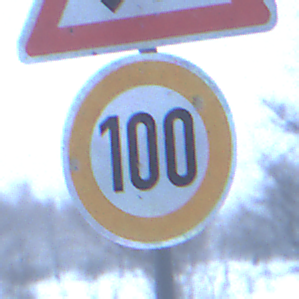
Verkehrszeichen: Geschwindigkeit100
Zusatzzeichen oben: Gegenverkehr
Umgebung: Outdoor, Nature
Tageszeit: Midday
Wetter: Overcast
Licht: Natural
Jahreszeit: Winter
Kontrast: LowContrast